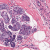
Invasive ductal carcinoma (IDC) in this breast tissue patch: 0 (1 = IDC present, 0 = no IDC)